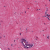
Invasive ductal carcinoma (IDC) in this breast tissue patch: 0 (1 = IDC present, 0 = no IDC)